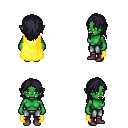
a pixel art fantasy rpg character, female body template, orc, green skin, yellow cape, metal pants, raven long hairstyle, maroon shoes, four views (front, back, left, right), 2x2 character sprite sheet, small pixel art, hard edges, no anti-aliasing